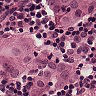
Metastatic tissue present: yes